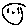
Label: smiley face